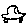
Label: car